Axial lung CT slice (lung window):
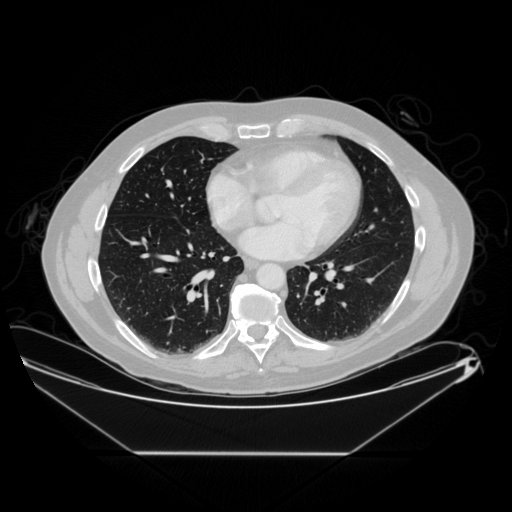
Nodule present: no